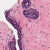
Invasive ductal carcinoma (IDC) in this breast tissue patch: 0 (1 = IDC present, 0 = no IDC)